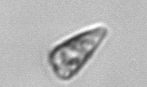
Label: Licmophora